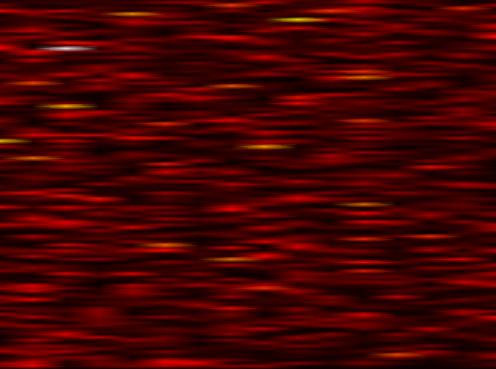
Label: OFDM